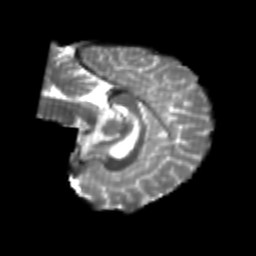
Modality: T2w
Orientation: sagittal
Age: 22
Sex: female
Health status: healthy
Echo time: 0.074 s